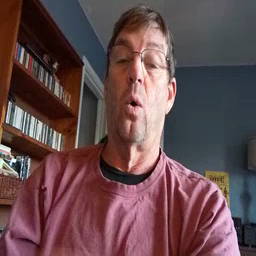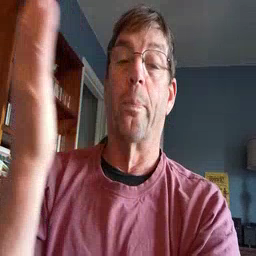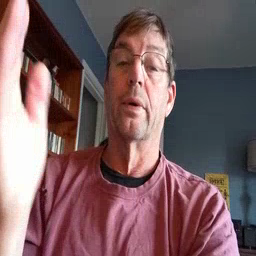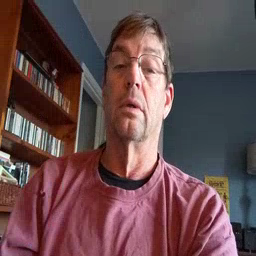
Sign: open